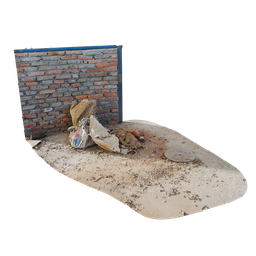
Label: architecture